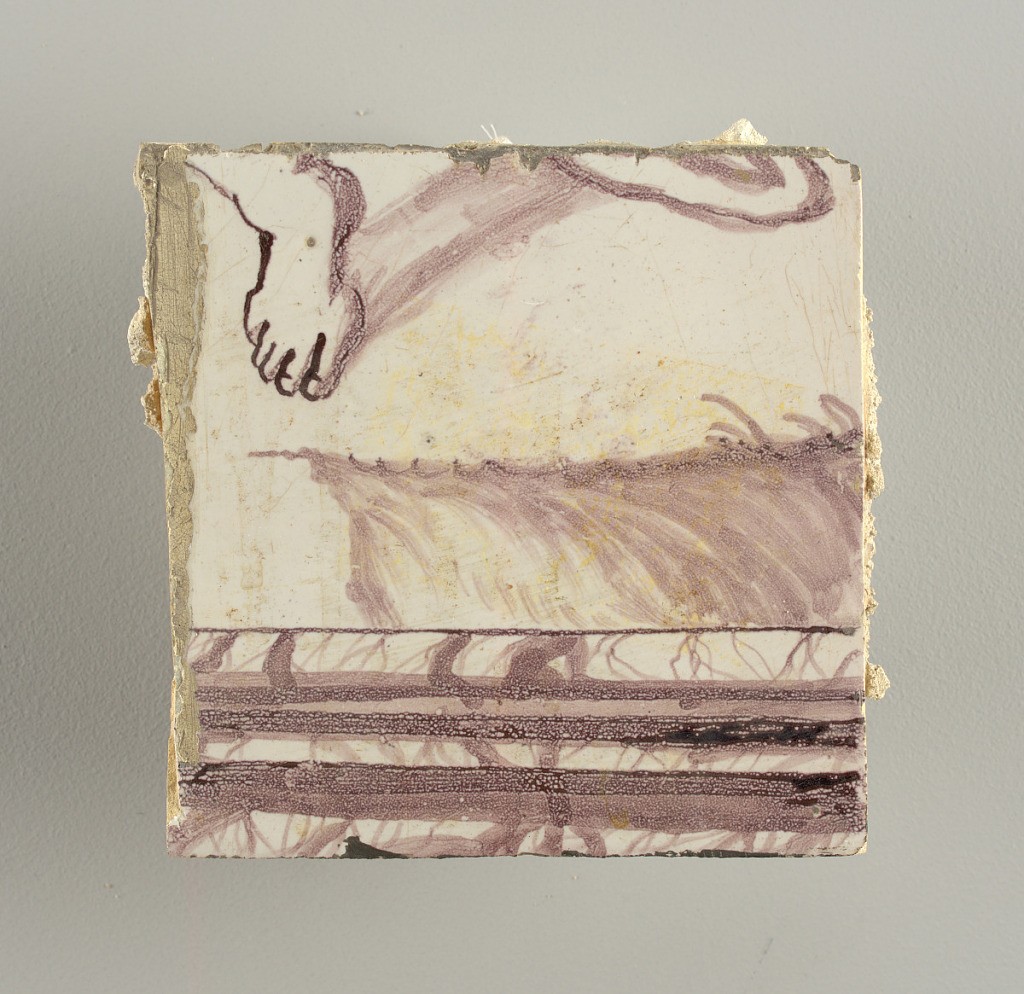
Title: Wall facing
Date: ca. 1725
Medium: Tin-glazed earthenware, underglaze
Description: Horizontal rectangle.  Thirty-seven tiles wide and twenty-one high with opening for door or window nineteen and one-half tiles high and twelve wide.  To left and right of opening, centered canopy above. Left, woman representing Hope, right, a sculputure urn.  Centered above opening, a mascaron.  Arabesque design of foliage.